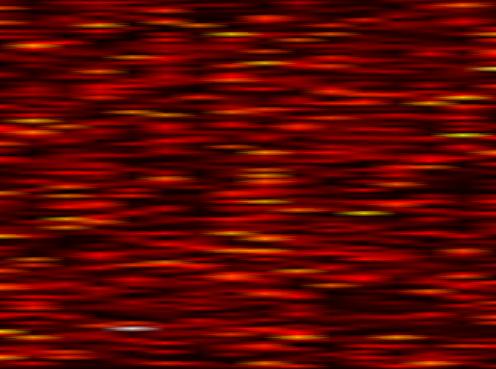
Label: OFDM